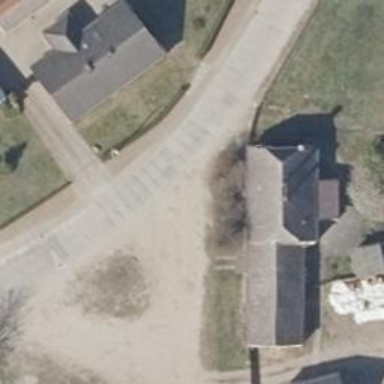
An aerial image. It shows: Secondary road with concrete surface.